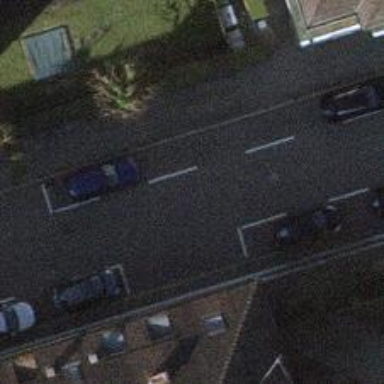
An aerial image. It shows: Residential road with asphalt surface. It features cycle track on the right and shared lane on the left.